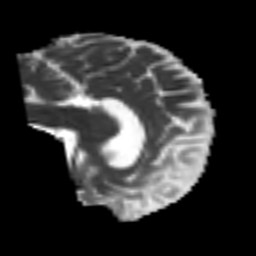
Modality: MD
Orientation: sagittal
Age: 46
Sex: male
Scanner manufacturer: siemens
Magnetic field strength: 3 T
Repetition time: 4.999 s
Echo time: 0.07946 s